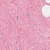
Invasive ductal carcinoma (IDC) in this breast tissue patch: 0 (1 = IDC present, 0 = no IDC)